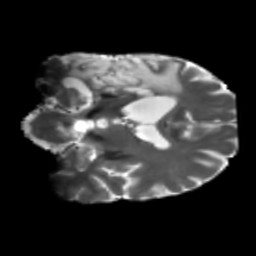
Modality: T2w
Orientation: coronal
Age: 64
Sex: male
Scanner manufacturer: siemens
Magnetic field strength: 3 T
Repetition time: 5.25 s
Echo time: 0.08 s